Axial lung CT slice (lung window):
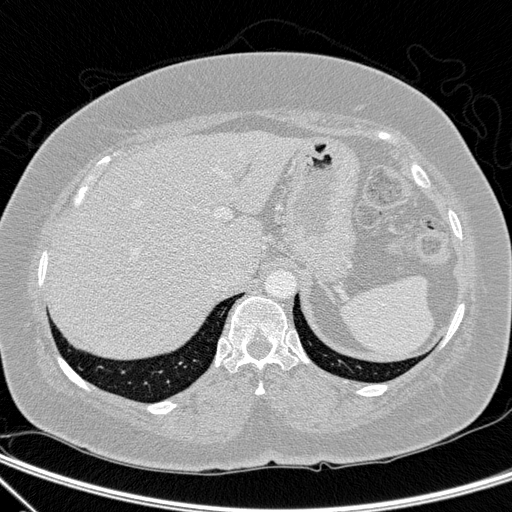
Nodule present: no